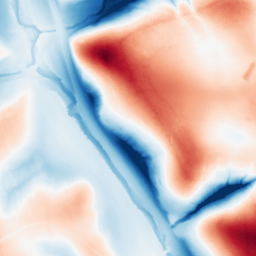
Category: classical
Decomposition family: uniform
Decomposition parameters: size: 100
Upsampling method: edge_directed
Upsampling parameters: scale: 4
Upsampling scale: 4